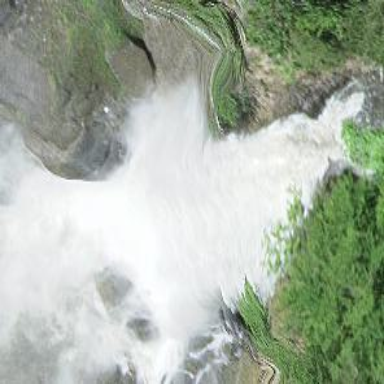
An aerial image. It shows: Beautiful waterfall in nature.